Question: I need to return HTML (complete document in itself, not chunk) obtained from an external source. After getting the HTML string I convert it to byte array using a helper method, and return in the Action using 'return File()'
. But in Chrome (37.0.2062.124 m), the HTML document is displayed as-is, along with special characters as shown in the image.
Right click view source in Chrome does not have any special characters.
Controller:
'''
return File(SingletonCommon.Instance.GetBytes(htmlResponse), "text/html");
'''
Helper method:
'''
public byte[] GetBytes(string str)
{
byte[] bytes = new byte[str.Length * sizeof(char)];
System.Buffer.BlockCopy(str.ToCharArray(), 0, bytes, 0, bytes.Length);
return bytes;
}
'''
Undesired Result (with special characters):
<URL>

I tried adding '<meta http-equiv="content-type" content="text/html; charset=utf-8" />' to '<head>' but that didn't make any difference.
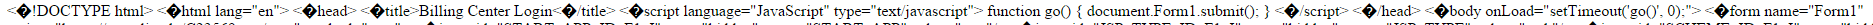
Answer: Do you need to use the File result?:
'''
return Content(htmlResponse, "text/html", System.Text.Encoding.UTF8);
'''